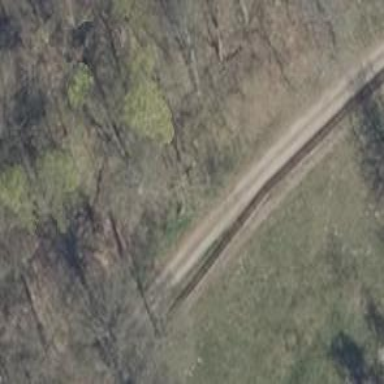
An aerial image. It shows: Track with grade 3 pebblestone surface.